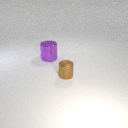
small brown metal cylinder in front of large purple metal cylinder